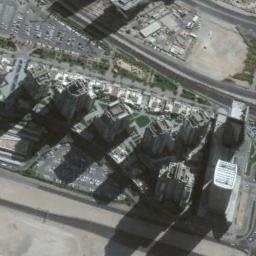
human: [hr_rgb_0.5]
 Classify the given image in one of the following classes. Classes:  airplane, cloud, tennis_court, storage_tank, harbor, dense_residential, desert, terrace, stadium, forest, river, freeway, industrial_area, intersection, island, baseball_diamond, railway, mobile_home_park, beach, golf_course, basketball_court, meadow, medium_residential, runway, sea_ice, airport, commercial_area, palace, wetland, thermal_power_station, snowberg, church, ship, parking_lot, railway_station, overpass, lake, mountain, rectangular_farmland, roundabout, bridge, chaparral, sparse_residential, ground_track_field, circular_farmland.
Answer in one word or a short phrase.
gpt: commercial_area